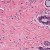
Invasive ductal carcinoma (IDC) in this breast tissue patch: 0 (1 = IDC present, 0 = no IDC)